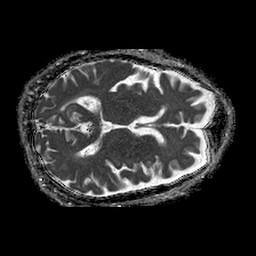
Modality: ADC
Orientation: axial
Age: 76
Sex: male
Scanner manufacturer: philips
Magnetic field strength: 1.5 T
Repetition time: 4.6 s
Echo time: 0.08517 s